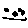
Label: bird